Question: In Android, I'm trying to accomplish this:

Basically, the ability to add the button side by side with an EditText, where they both take up 90% of the width of a top row. (I'm not concerned with having a logo like the twitter icon).
I've tried LinearLayout with layout_weight, but they didn't appear properly at all:
'''
<LinearLayout xmlns:android="http://schemas.android.com/apk/res/android"
android:layout_width="match_parent"
android:layout_height="wrap_content"
android:weightSum = "1.0"
android:orientation="vertical"
android:background = "#faadadad" >
<EditText
android:layout_width="0dip"
android:layout_height="0dip"
android:layout_weight = "0.8"
android:layout_marginLeft = "2dip"
android:layout_marginTop = "1dip"
android:layout_marginBottom = "1dip"
android:hint="Search Terms" />
<Button android:text = "?"
android:layout_width = "0dip"
android:layout_height="2dip" android:layout_weight = "0.2"/>
</LinearLayout>
'''
and anything I tried in RelativeLayout just didn't look right (I tried setting the margin between the 2 element to 0dips, no luck. Also I couldn't get the 90% of the width requirement either.)
What am I doing wrong? Thanks in advance.
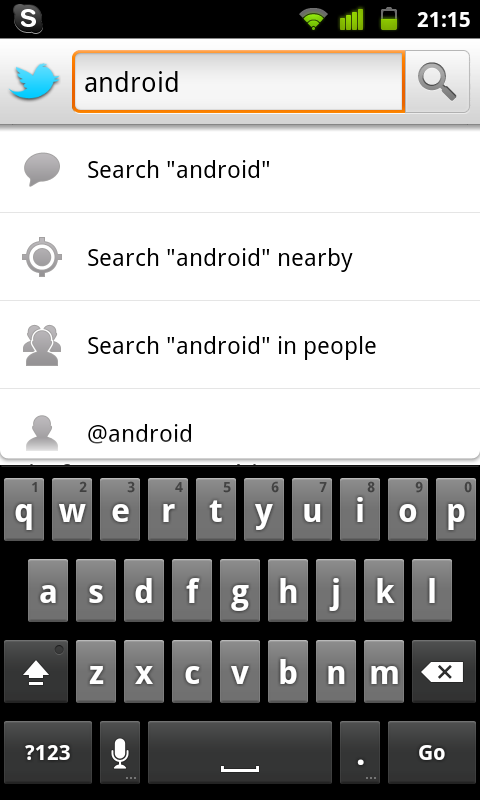
Answer: Try using following:
'''
<LinearLayout xmlns:android="http://schemas.android.com/apk/res/android"
android:layout_width="match_parent"
android:layout_height="wrap_content"
android:weightSum = "1.0"
android:orientation="horizontal"
android:background = "#faadadad" >
<LinearLayout android:layout_width="0dp"
android:layout_height="wrap_content"
android:layout_weight="0.8">
<EditText
android:layout_width="fill_parent"
android:layout_height="wrap_content"
android:layout_marginLeft = "2dip"
android:layout_marginTop = "1dip"
android:layout_marginBottom = "1dip"
android:hint="Search Terms" />
</LinearLayout>
<Button android:text = "?"
android:layout_width = "0dip"
android:layout_height="wrap_content"
android:layout_weight = "0.2"/>
</LinearLayout>
'''
So basically, when you using, horizontal LinearLayout, then layout_weight works horizontally i.e. width is divided according to layout_weight parameter (layout_width="0dp"). If you are using vertical LinearLayout, then layout_weight works vertically i.e. height is divided vertically according to layout_weight parameter (layout_height="0dp").
Hope it will be helpful to you.